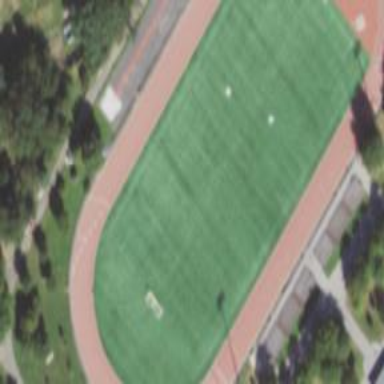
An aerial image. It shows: Athletic track located in leisure land area.